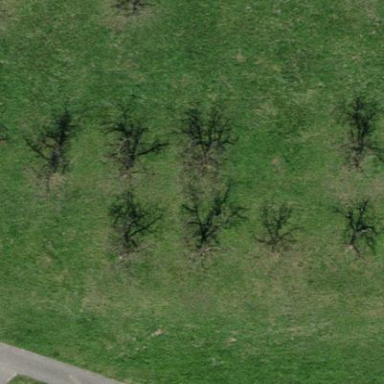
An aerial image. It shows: Orchard.